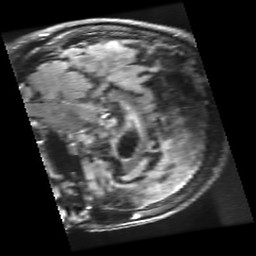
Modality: FLAIR
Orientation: sagittal
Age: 69
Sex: female
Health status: healthy
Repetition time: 12 s
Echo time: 0.09782 s